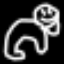
Label: frog